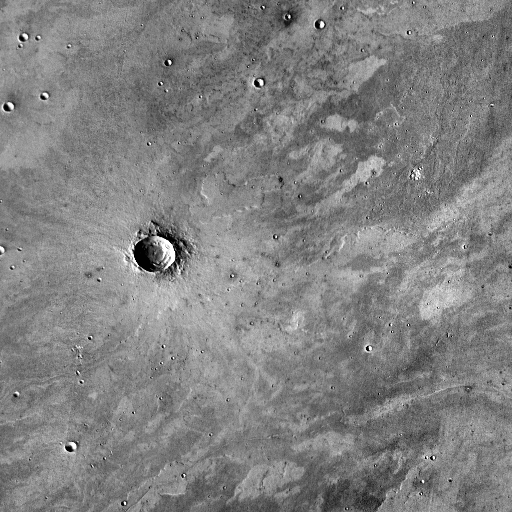
Crater classes present: Background, Other, Secondary